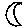
Label: moon